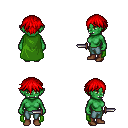
a pixel art fantasy rpg character, female body template, orc, green skin, green cape, teal pants, red short bangs hairstyle, brown shoes, dagger, four views (front, back, left, right), 2x2 character sprite sheet, small pixel art, hard edges, no anti-aliasing